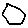
Label: hexagon